Question: I have a ListView that its ItemsPanelTemplate is a Canvas, and every item is a rectangle.
I'm trying to draw a Rectangle outside the Canvas in the position of (-50,-50) with no successive. can I do that somehow ?

The XAML:
'''
<Grid >
<ListView BorderThickness="0" BorderBrush="Transparent" ItemsSource="{Binding Rectangles}" Height="200" Width="200">
<ListView.Resources>
<Style TargetType="{x:Type ListViewItem}">
<Setter Property="Canvas.Left" Value="{Binding Left, Mode=TwoWay}" />
<Setter Property="Canvas.Top" Value="{Binding Top, Mode=TwoWay}" />
</Style>
</ListView.Resources>
<ListView.ItemTemplate>
<DataTemplate DataType="{x:Type WpfApplication2:RectangleModel}">
<Rectangle Width="30" Height="30" Canvas.Left="{Binding Left}" Canvas.Right="{Binding Right}" Fill="LightCoral"
ClipToBounds="False"/>
</DataTemplate>
</ListView.ItemTemplate>
<ListView.ItemsPanel>
<ItemsPanelTemplate>
<Canvas Background="LightBlue"/>
</ItemsPanelTemplate>
</ListView.ItemsPanel>
</ListView>
</Grid>
'''
Code behind:
'''
public partial class MainWindow : Window
{
public List<RectangleModel> Rectangles { get; set; }
public MainWindow()
{
Rectangles = new List<RectangleModel>();
Rectangles.Add(new RectangleModel { Left = -50, Top = -50 });
Rectangles.Add(new RectangleModel { Left = 0, Top = 0 });
Rectangles.Add(new RectangleModel { Left = 50, Top = 50 });
DataContext = this;
InitializeComponent();
}
}
'''
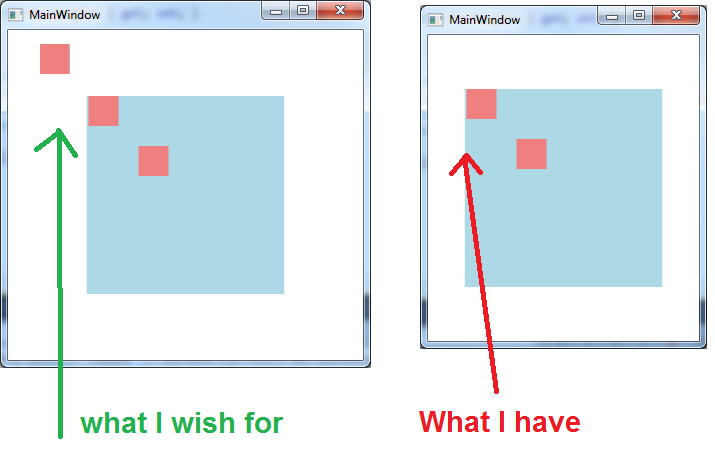
Answer: I may be wrong, but this seems to be rather simple problem (I may have completely assumed the wrong thing, but I'm not sure so I'm going with the assumption just in case).
You've defined your 'ListView' to be 200 by 200 and your 'Canvas' is taking all that space. Judging by your picture, I feel it is 'Canvas' that you want to be of 200 by 200 not the 'ListView'.
'''
<Grid >
<ListView BorderThickness="0" BorderBrush="Transparent" ItemsSource="{Binding Rectangles}">
<ListView.Resources>
<Style TargetType="{x:Type ListViewItem}">
<Setter Property="Canvas.Left" Value="{Binding Left, Mode=TwoWay}" />
<Setter Property="Canvas.Top" Value="{Binding Top, Mode=TwoWay}" />
</Style>
</ListView.Resources>
<ListView.ItemTemplate>
<DataTemplate DataType="{x:Type wpfApplication1:RectangleModel}">
<Rectangle Width="30" Height="10" Canvas.Left="{Binding Left}" Canvas.Top="{Binding Top}" Fill="LightCoral"
ClipToBounds="False"/>
</DataTemplate>
</ListView.ItemTemplate>
<ListView.ItemsPanel>
<ItemsPanelTemplate>
<Canvas Background="LightBlue" ClipToBounds="False" Height="200" Width="200"/>
</ItemsPanelTemplate>
</ListView.ItemsPanel>
</ListView>
</Grid>
'''